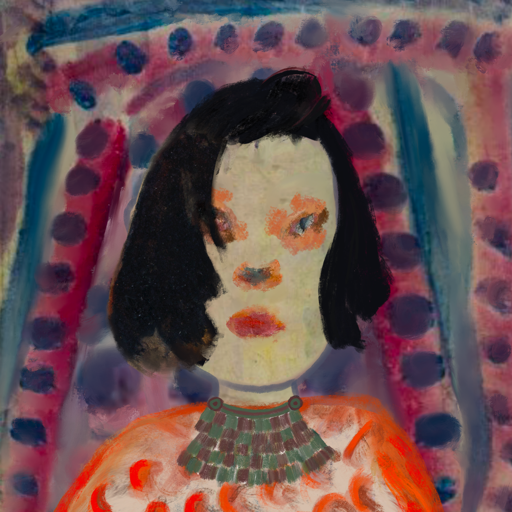
Background: HillGirl, Head And Neck Front: Hill_Girl, Face Front: Boggyland, Bust: Rupkatha, Hair Front: Mosgoul, Head Accessory: Blank, Second Necklace: After_Raid, Necklace: Blank, Baby: Blank